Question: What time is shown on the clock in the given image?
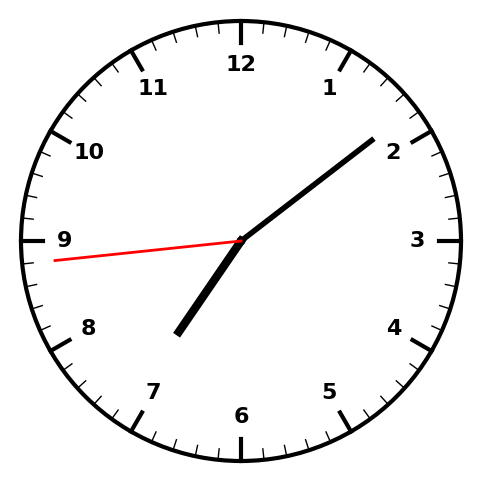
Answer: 07:08:44